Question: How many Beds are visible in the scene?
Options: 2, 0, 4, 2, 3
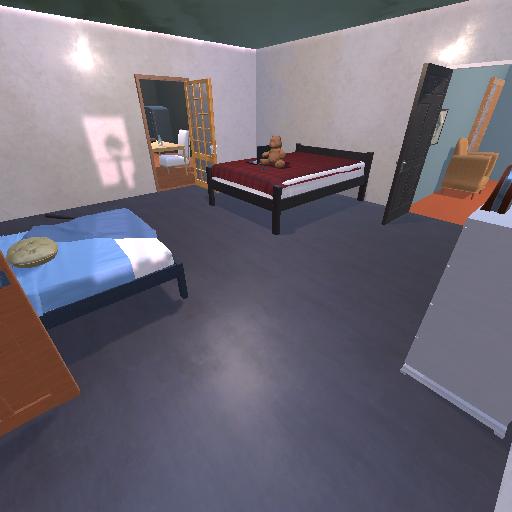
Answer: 2